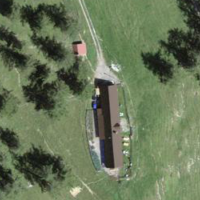
EUNIS habitat code: 23
Species observed at this site:
Vicia sepium